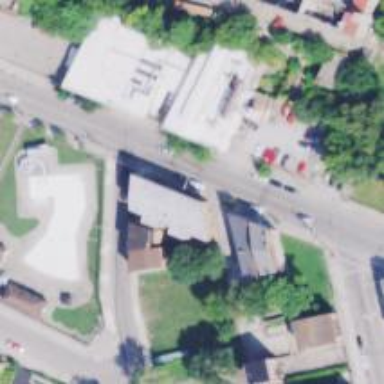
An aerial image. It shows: Convenience shop.